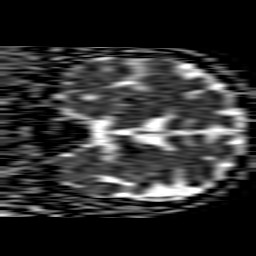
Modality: ADC
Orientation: coronal
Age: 66
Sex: male
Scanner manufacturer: philips
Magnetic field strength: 1.5 T
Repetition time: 3.538 s
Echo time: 0.09411 s